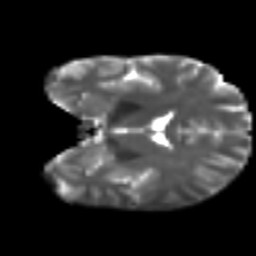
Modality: T2w
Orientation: coronal
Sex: male
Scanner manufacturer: ge
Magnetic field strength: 3 T
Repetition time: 7 s
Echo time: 0.081 s